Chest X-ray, AP view. Patient: 38 years old, sex F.
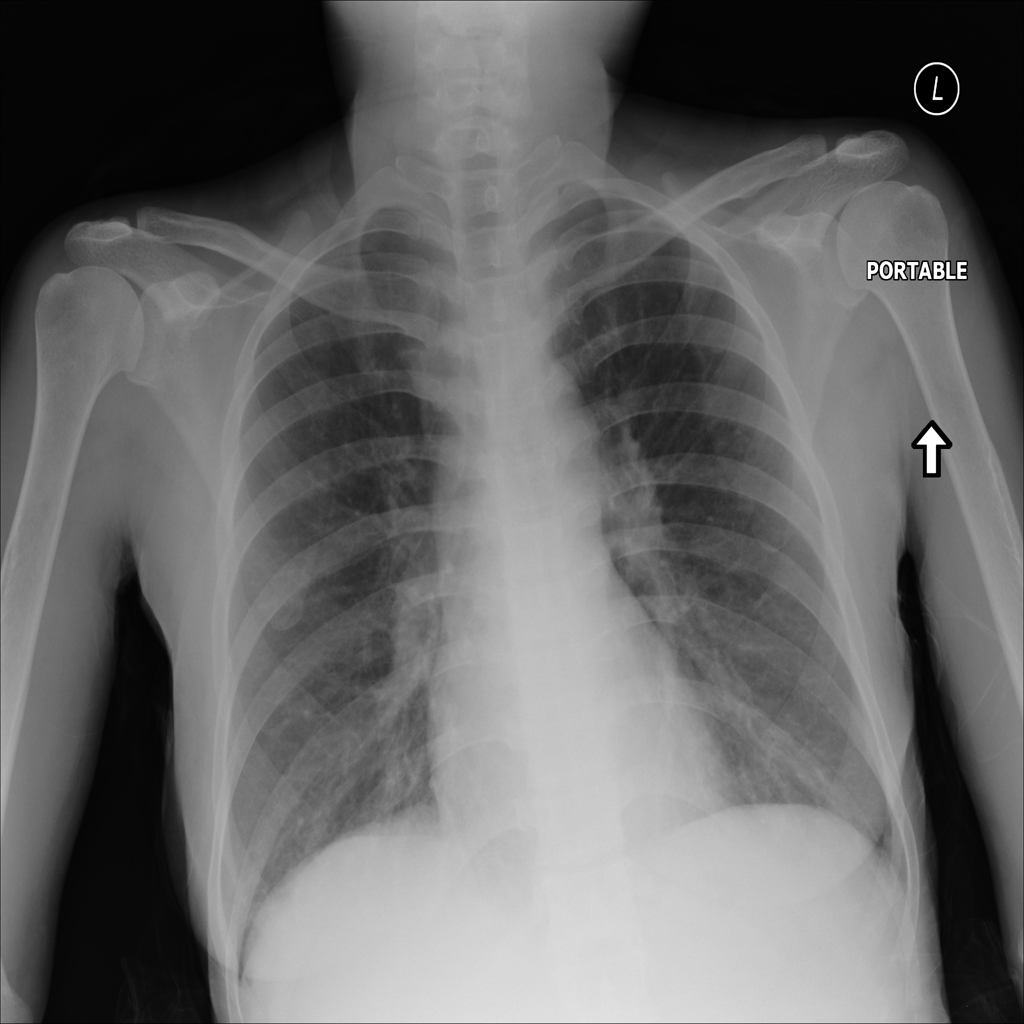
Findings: Consolidation